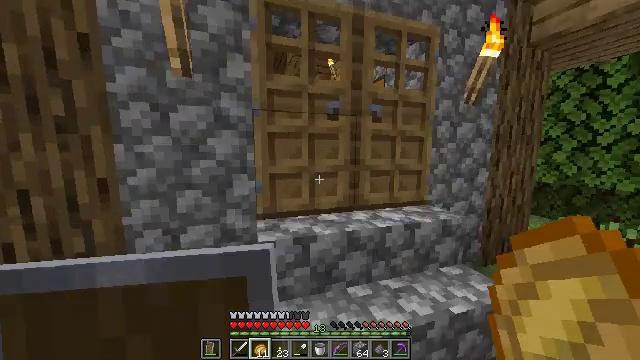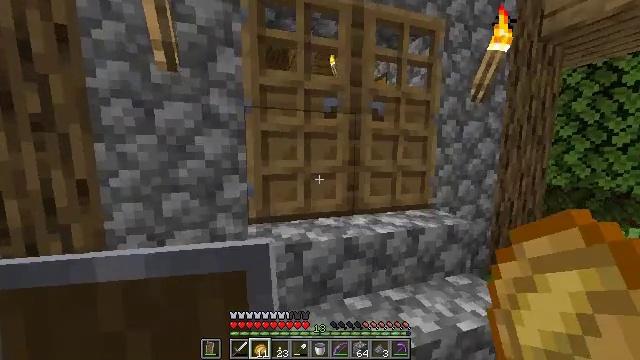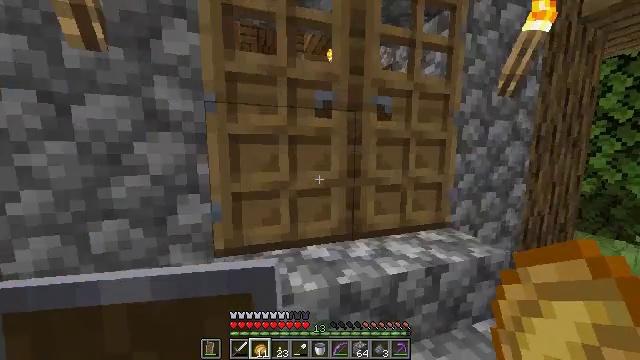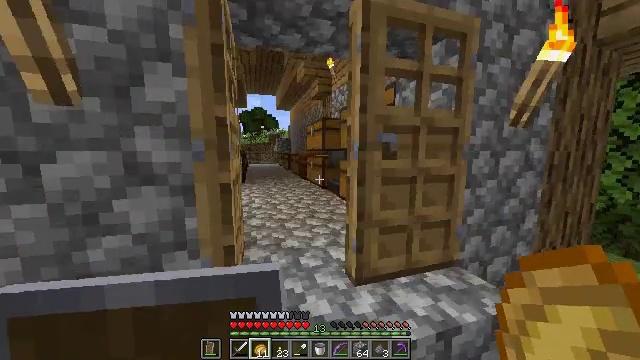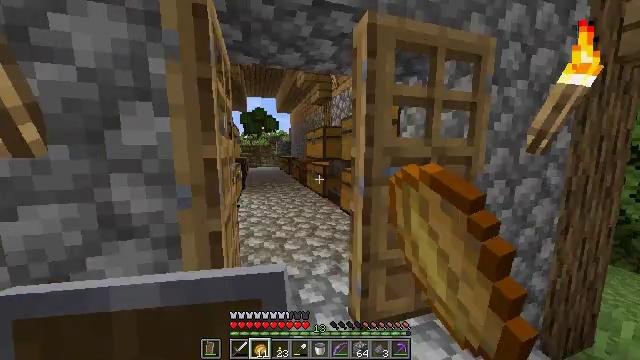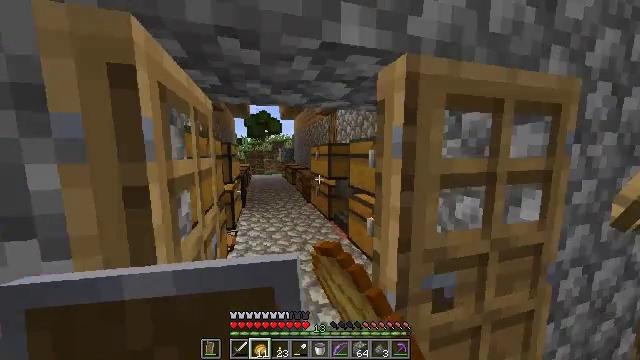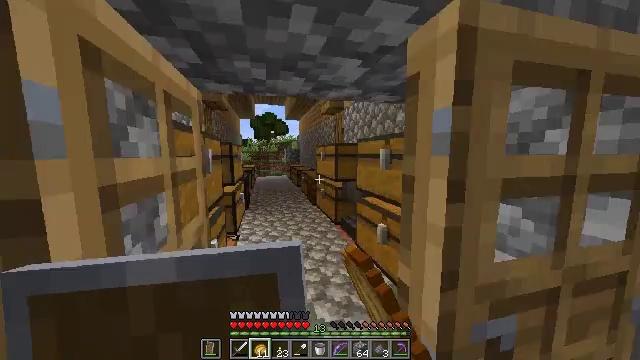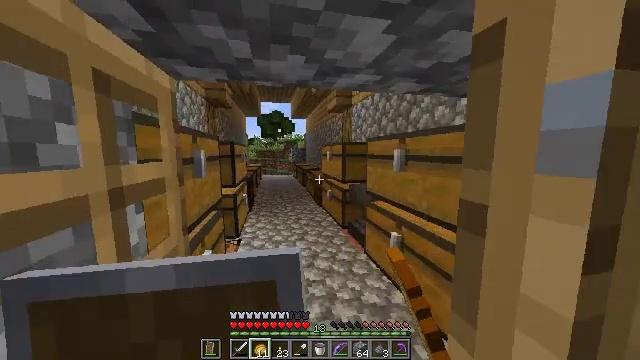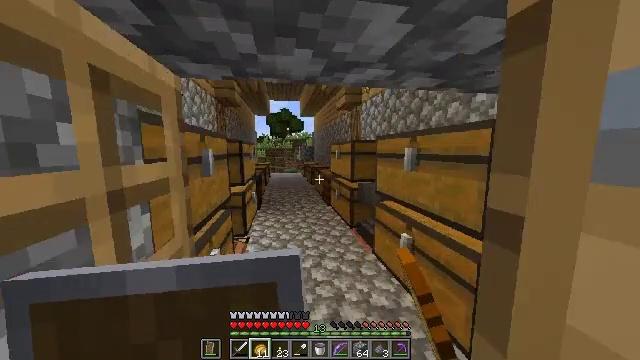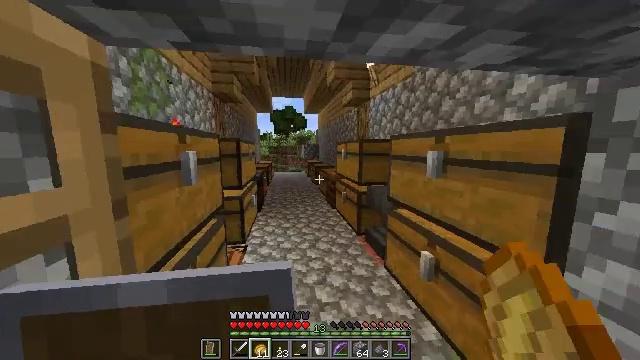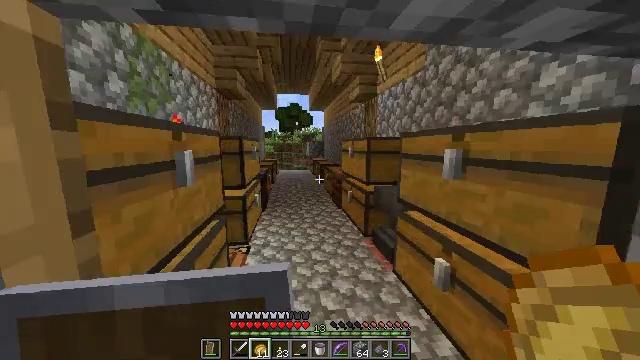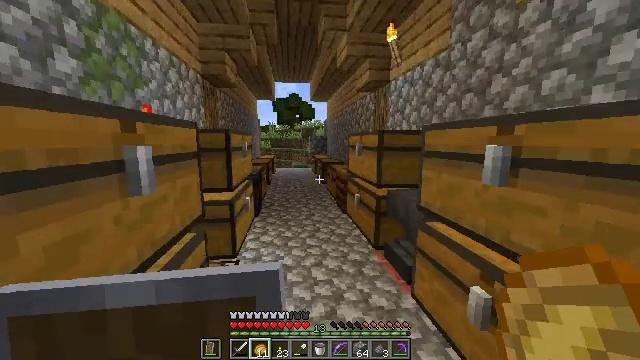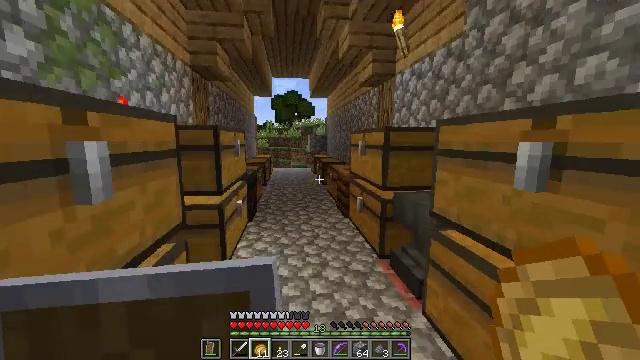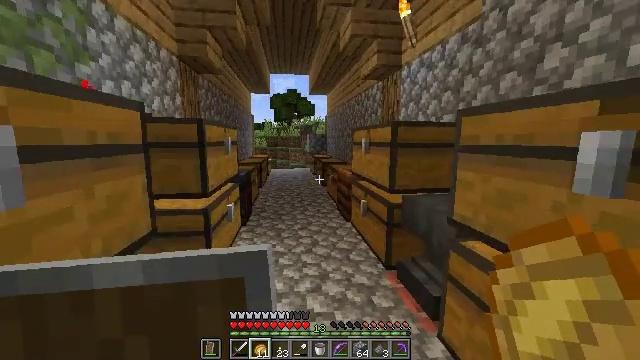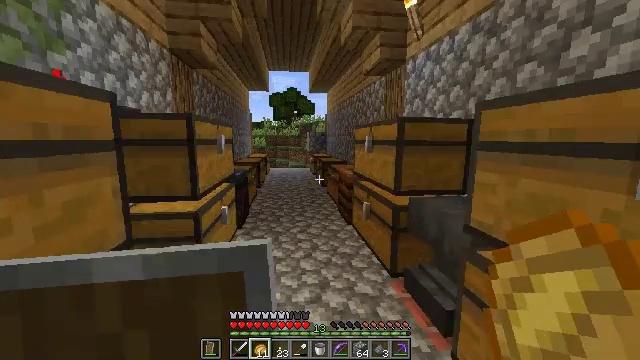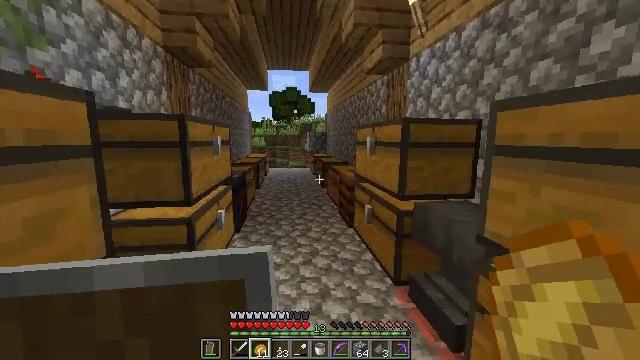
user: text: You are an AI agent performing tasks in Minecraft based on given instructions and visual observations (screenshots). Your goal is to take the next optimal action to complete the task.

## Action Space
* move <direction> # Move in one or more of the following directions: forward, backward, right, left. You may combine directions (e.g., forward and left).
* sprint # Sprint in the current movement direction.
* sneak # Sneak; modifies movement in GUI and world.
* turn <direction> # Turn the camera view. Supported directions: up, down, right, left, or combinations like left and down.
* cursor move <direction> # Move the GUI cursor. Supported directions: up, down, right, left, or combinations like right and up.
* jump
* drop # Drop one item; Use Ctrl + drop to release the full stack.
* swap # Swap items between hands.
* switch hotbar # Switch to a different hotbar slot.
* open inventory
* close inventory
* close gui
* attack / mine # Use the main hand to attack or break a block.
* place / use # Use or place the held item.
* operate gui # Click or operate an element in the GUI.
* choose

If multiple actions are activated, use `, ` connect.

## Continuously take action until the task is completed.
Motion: motion action
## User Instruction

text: Use the crafting table to craft a bow.
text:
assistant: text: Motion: move forward
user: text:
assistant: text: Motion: move forward
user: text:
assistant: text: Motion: move forward, use / place
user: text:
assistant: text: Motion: move forward, use / place
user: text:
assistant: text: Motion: move forward, turn left, use / place
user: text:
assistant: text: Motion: move forward, turn left, use / place
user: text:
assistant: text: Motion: move forward, turn left
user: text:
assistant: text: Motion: move forward, turn left
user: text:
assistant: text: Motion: move forward, turn left
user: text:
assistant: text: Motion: move forward, turn left
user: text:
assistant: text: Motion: move forward
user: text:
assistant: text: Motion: move forward
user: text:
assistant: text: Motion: move forward
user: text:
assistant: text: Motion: move forward
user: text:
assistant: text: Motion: move forward
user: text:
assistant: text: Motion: move forward
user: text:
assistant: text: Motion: move forward
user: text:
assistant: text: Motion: move forward, turn left
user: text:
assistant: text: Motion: move forward, turn left
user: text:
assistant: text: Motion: move forward and move right, turn left
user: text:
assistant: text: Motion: move forward and move right, turn left
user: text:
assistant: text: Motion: move right, turn left
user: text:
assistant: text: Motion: turn left
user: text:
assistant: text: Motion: turn left
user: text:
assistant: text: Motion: turn left and up
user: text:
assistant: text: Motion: turn up
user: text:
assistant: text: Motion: no_op
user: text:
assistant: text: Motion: no_op
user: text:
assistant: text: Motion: no_op
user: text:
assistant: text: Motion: turn right